Here is a 2-D grayscale rendering of raw bearing vibration samples (signal-to-image). Classify the bearing condition as one of: normal, inner_race, outer_race, ball.
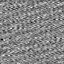
Answer: outer_race